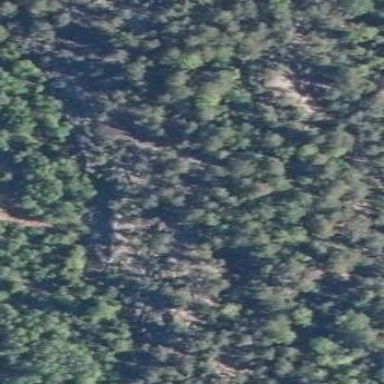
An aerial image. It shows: Landscape dominated by bare rock.